Field crop: maize
Growth stage: 2
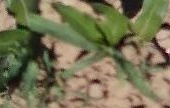
Species: maize